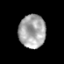
Tissue: prostate
Cell type: Myeloid cells
Senescence score: 0.2838
Nuclear area (px): 872
Mean DAPI intensity: 166.819